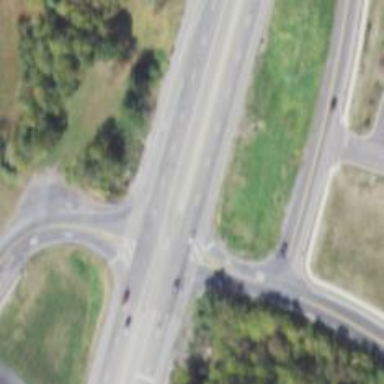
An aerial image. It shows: Expressway with asphalt surface classified as trunk highway.